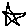
Label: star